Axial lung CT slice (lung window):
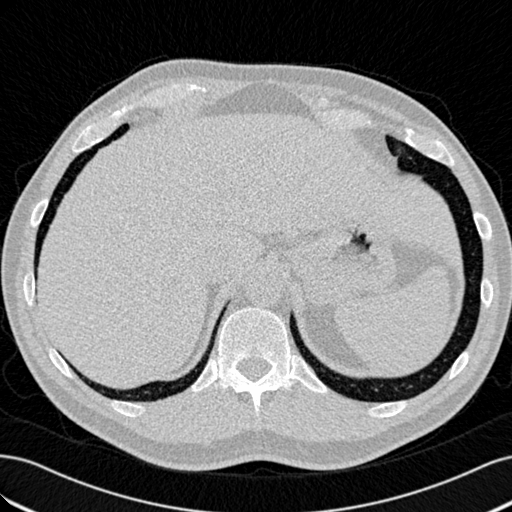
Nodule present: no